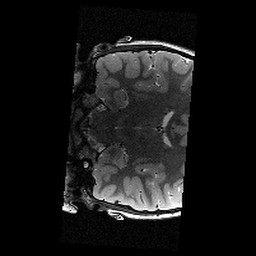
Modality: T2w
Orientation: coronal
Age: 9
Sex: female
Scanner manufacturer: siemens
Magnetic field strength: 3 T
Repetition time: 9.23 s
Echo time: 0.067 s